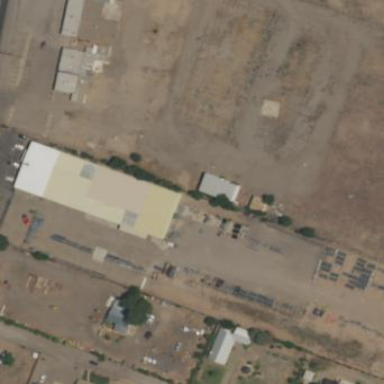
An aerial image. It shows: Warehouse building.